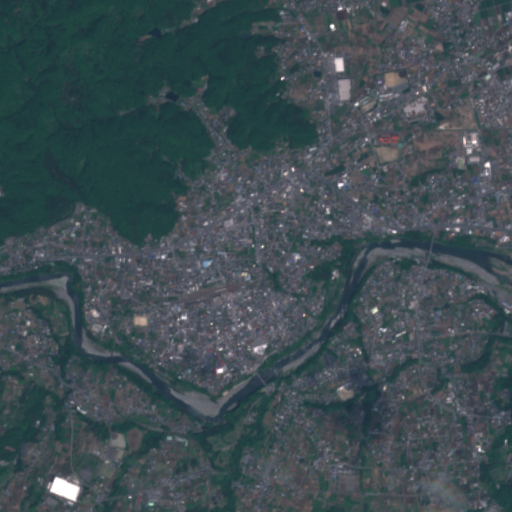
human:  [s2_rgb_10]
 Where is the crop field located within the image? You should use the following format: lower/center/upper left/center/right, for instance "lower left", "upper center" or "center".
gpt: The crop field is located in the center of the image.
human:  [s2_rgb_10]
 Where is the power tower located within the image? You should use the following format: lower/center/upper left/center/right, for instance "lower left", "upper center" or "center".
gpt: The power tower is located in the lower left of the image.
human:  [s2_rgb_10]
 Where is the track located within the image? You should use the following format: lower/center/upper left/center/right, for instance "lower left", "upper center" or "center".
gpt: The track is located in the lower left of the image.
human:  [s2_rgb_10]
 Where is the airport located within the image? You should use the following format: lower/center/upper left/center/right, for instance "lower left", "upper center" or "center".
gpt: There is no airport in the image.